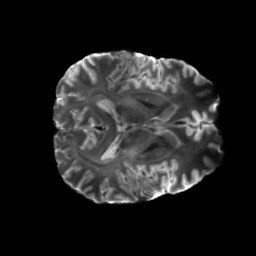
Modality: T2w
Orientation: axial
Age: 27
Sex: male
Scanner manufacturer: siemens
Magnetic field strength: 6.98 T
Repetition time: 7.08 s
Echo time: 0.0756 s